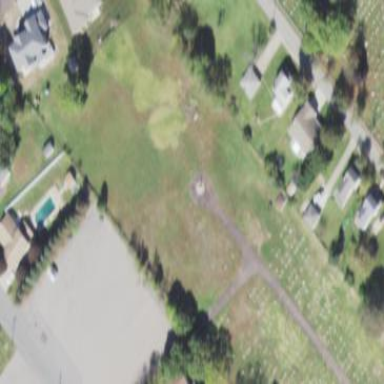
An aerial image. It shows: Cemetery.